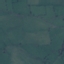
Land use / land cover class: Pasture